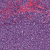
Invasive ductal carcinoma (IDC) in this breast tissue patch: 1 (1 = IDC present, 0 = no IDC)